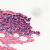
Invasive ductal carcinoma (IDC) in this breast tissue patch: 0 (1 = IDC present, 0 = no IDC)